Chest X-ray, PA view. Patient: 64 years old, sex M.
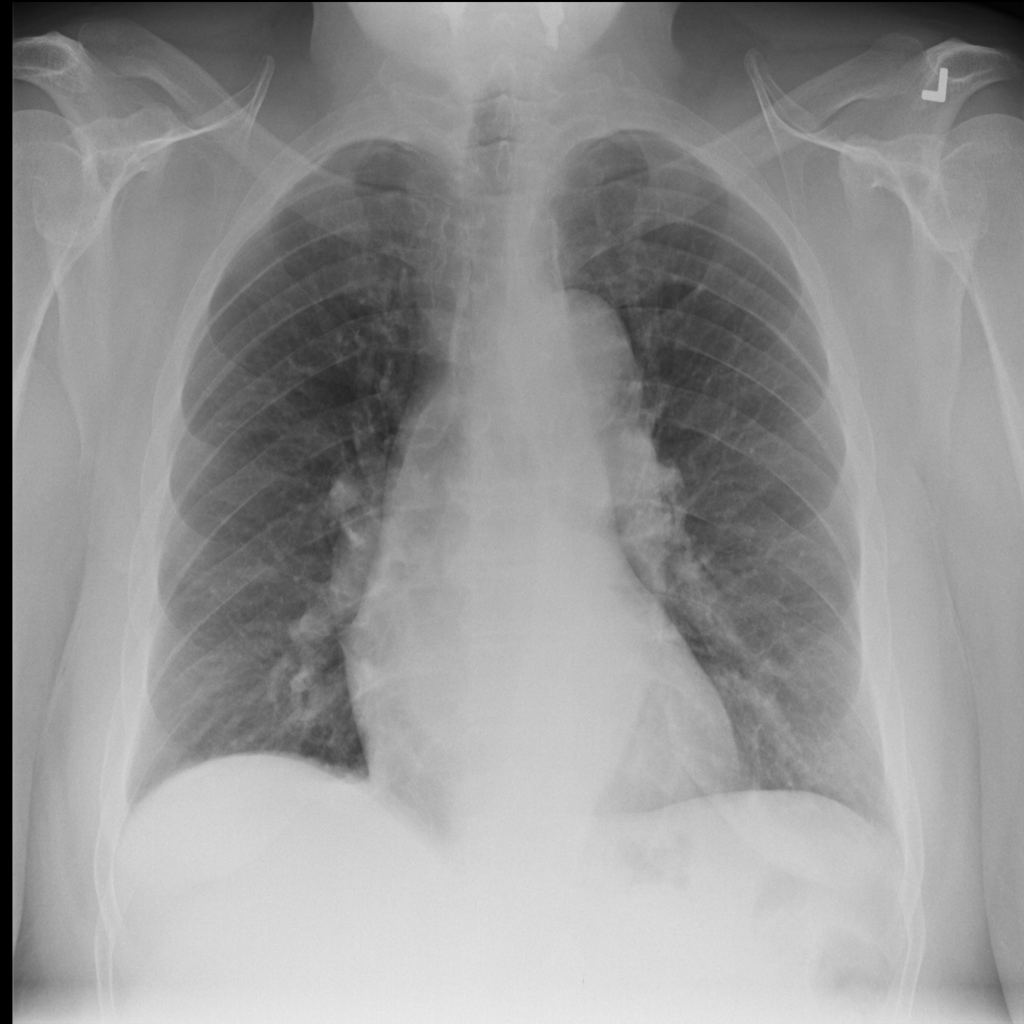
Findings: No Finding